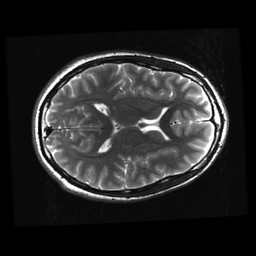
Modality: T2w
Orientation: axial
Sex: male
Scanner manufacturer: ge
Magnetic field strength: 3 T
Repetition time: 5 s
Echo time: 0.101 s